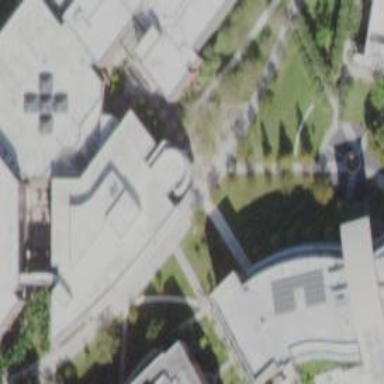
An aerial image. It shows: View of university building.